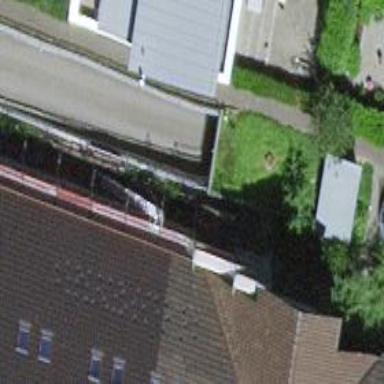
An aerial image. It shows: Group of garages.